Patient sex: M
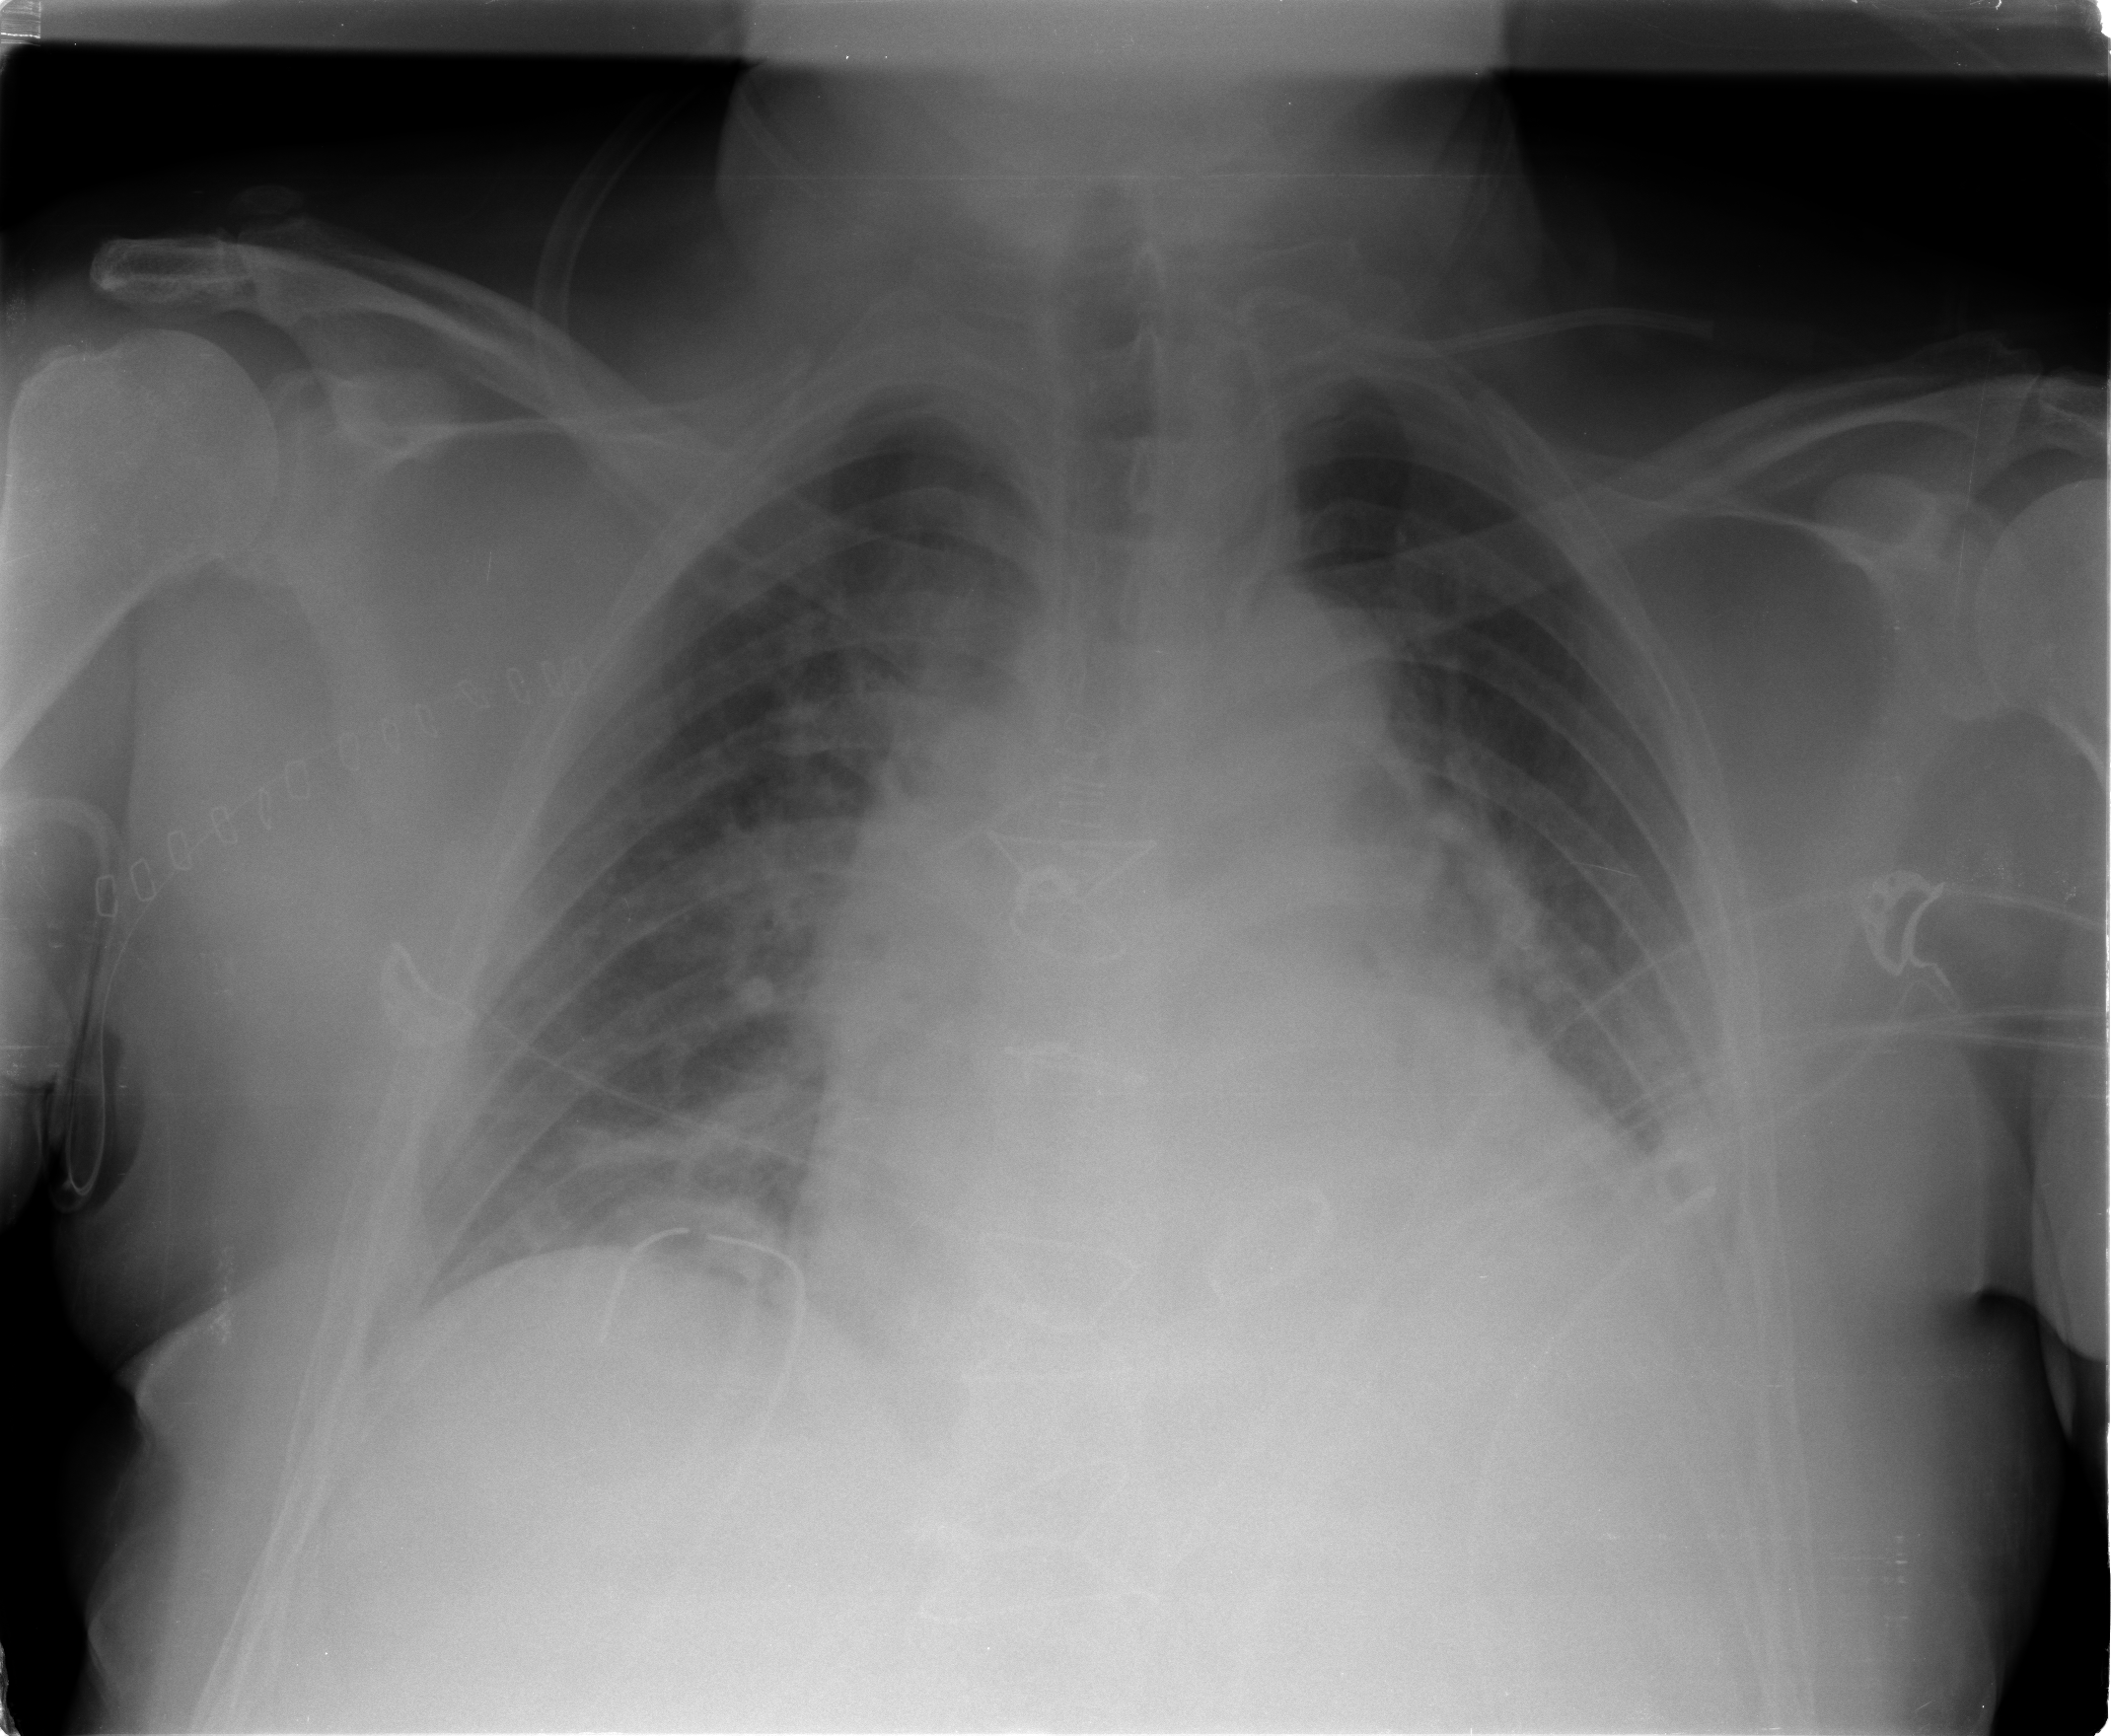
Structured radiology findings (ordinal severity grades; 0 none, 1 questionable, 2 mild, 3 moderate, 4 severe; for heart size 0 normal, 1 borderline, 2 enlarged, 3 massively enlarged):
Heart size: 2
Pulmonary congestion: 0
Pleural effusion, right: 0
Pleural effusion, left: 2
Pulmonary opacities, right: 2
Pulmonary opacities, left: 2
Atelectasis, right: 2
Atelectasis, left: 2